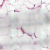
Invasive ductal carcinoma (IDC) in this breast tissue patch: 0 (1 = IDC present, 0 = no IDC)